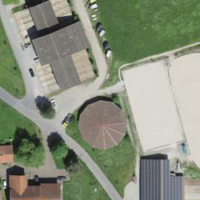
EUNIS habitat code: 53
Species observed at this site:
Fagopyrum esculentum